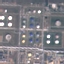
Land use / land cover class: Industrial